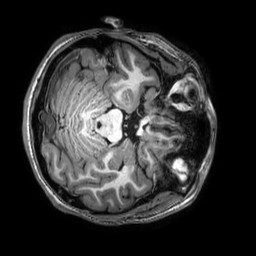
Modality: T1w
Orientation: axial
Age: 23
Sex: female
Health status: healthy
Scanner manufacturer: philips
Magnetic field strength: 3 T
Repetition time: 0.009 s
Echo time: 0.003996 s